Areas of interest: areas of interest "Shopping Mall"
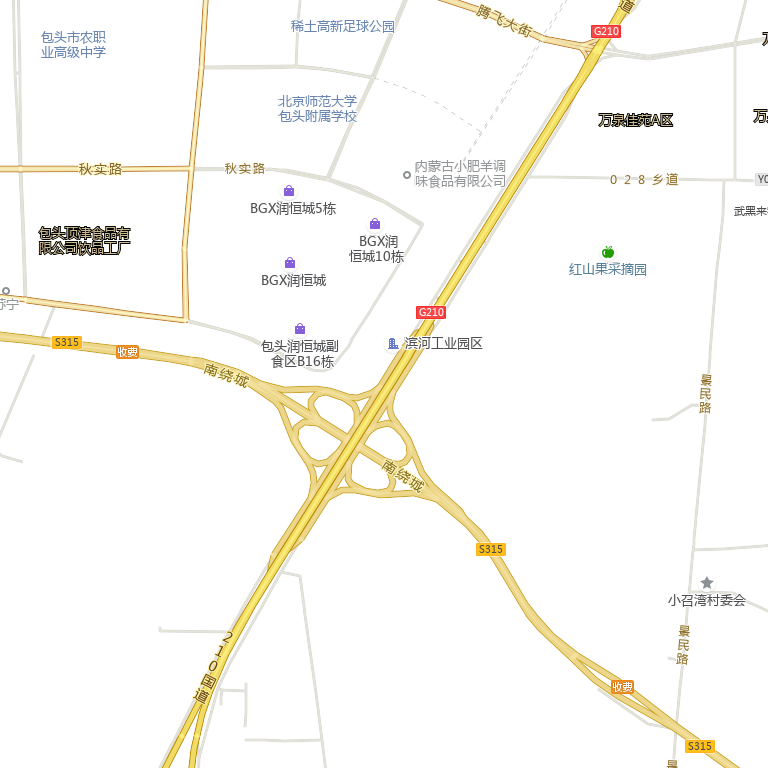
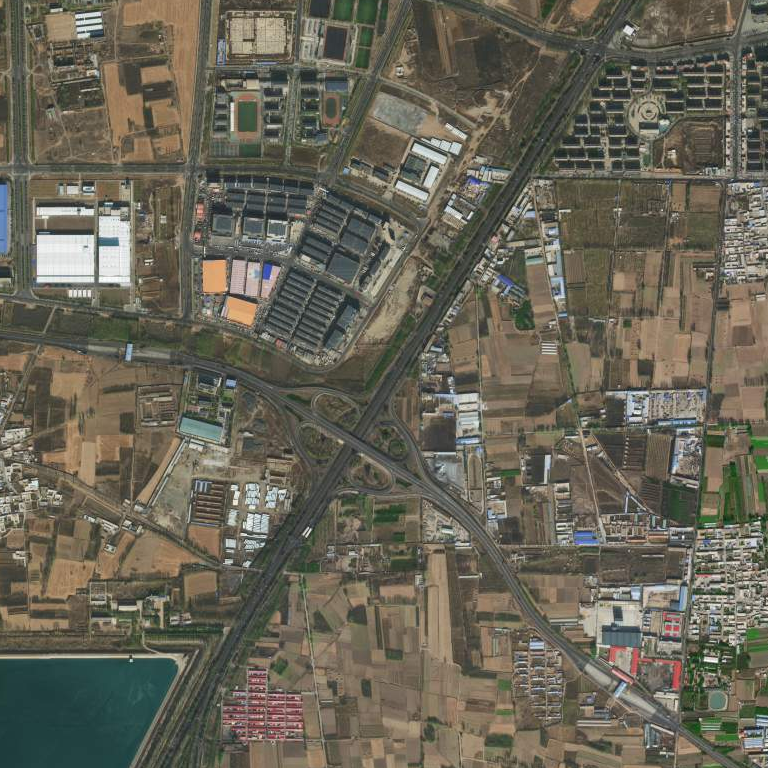